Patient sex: M
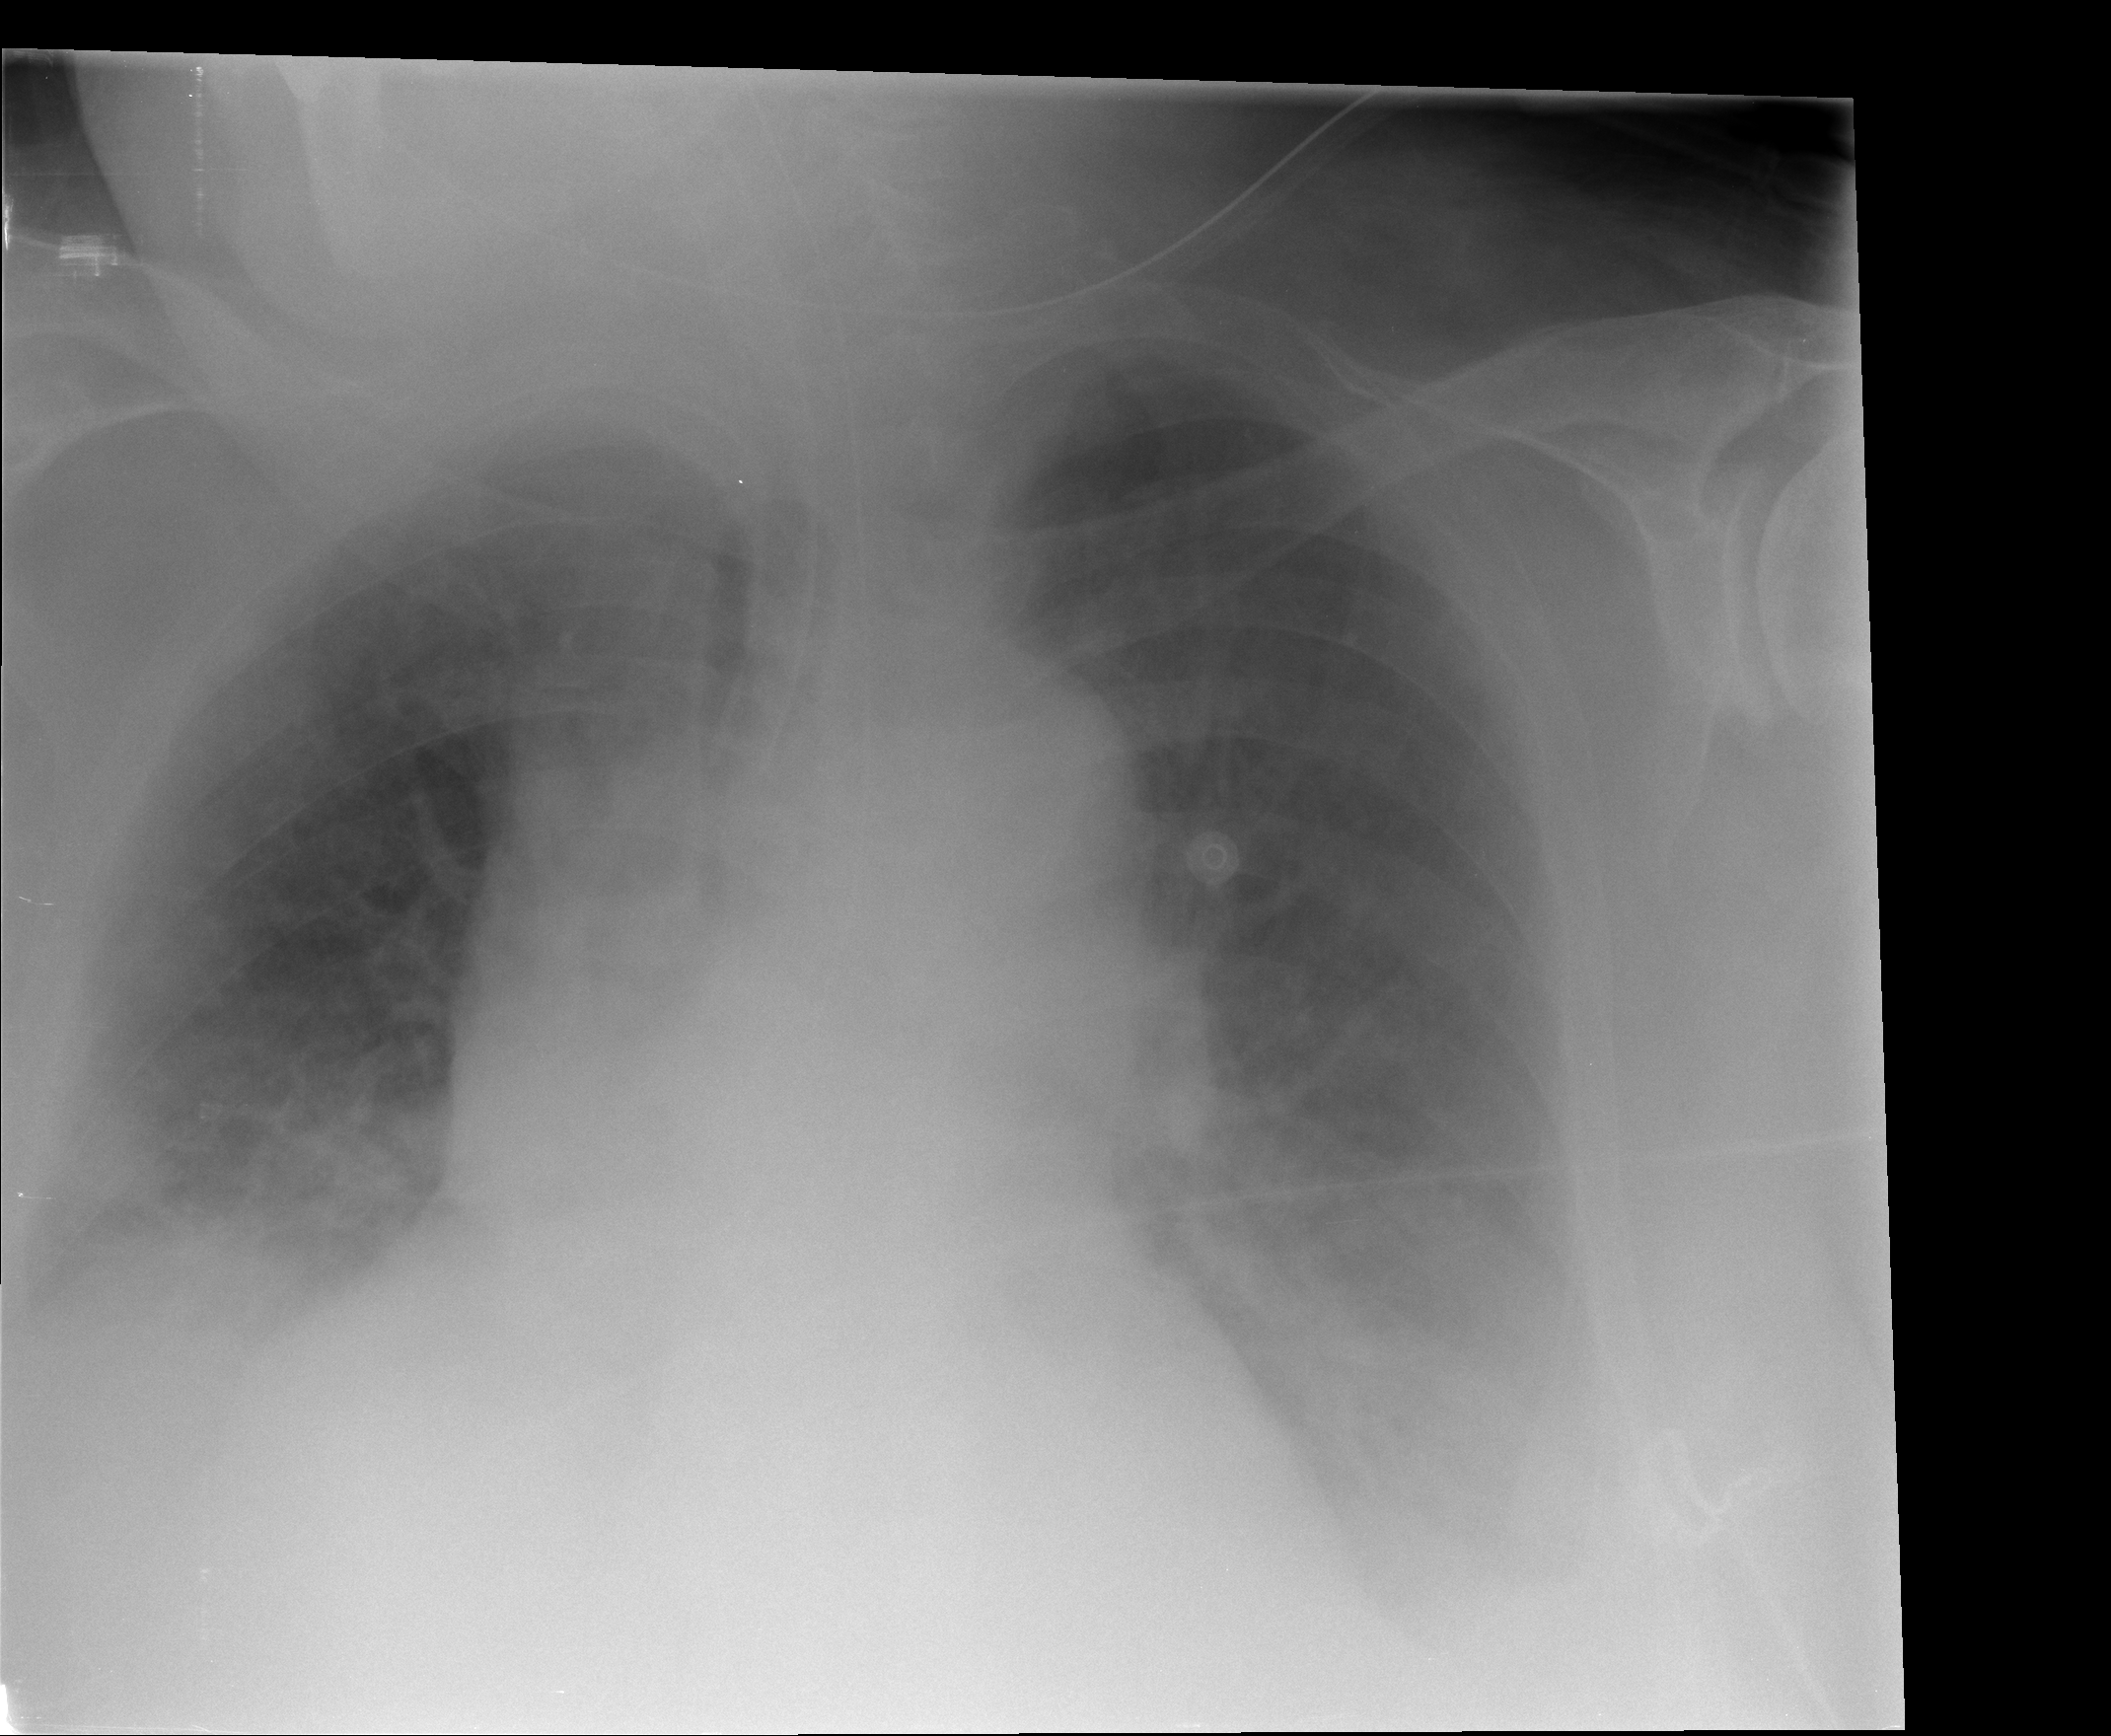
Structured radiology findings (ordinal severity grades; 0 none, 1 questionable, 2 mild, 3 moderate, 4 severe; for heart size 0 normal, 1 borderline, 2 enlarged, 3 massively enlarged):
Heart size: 2
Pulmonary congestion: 2
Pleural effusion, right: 2
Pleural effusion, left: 2
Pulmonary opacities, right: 1
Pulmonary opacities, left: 1
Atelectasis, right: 2
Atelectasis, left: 2